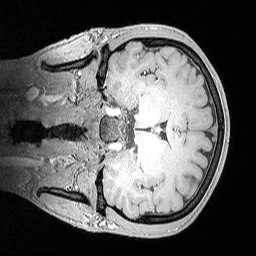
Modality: MP2RAGE
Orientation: coronal
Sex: male
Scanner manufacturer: siemens
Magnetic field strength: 3 T
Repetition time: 5 s
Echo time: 0.00292 s